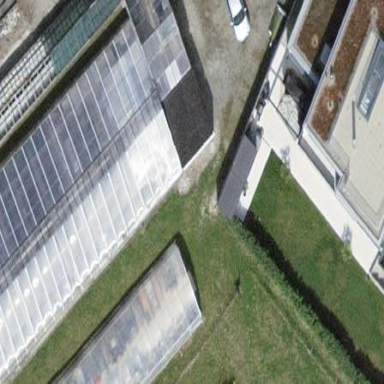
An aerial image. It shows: Greenhouse.